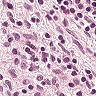
Metastatic tissue present: no